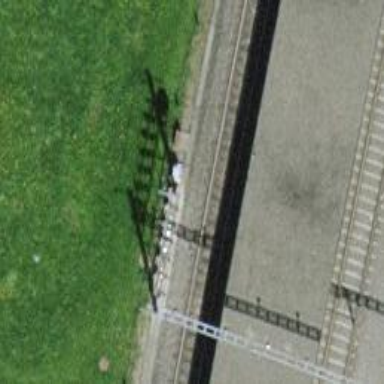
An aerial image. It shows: Railway stop with public transport stop position.